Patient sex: F
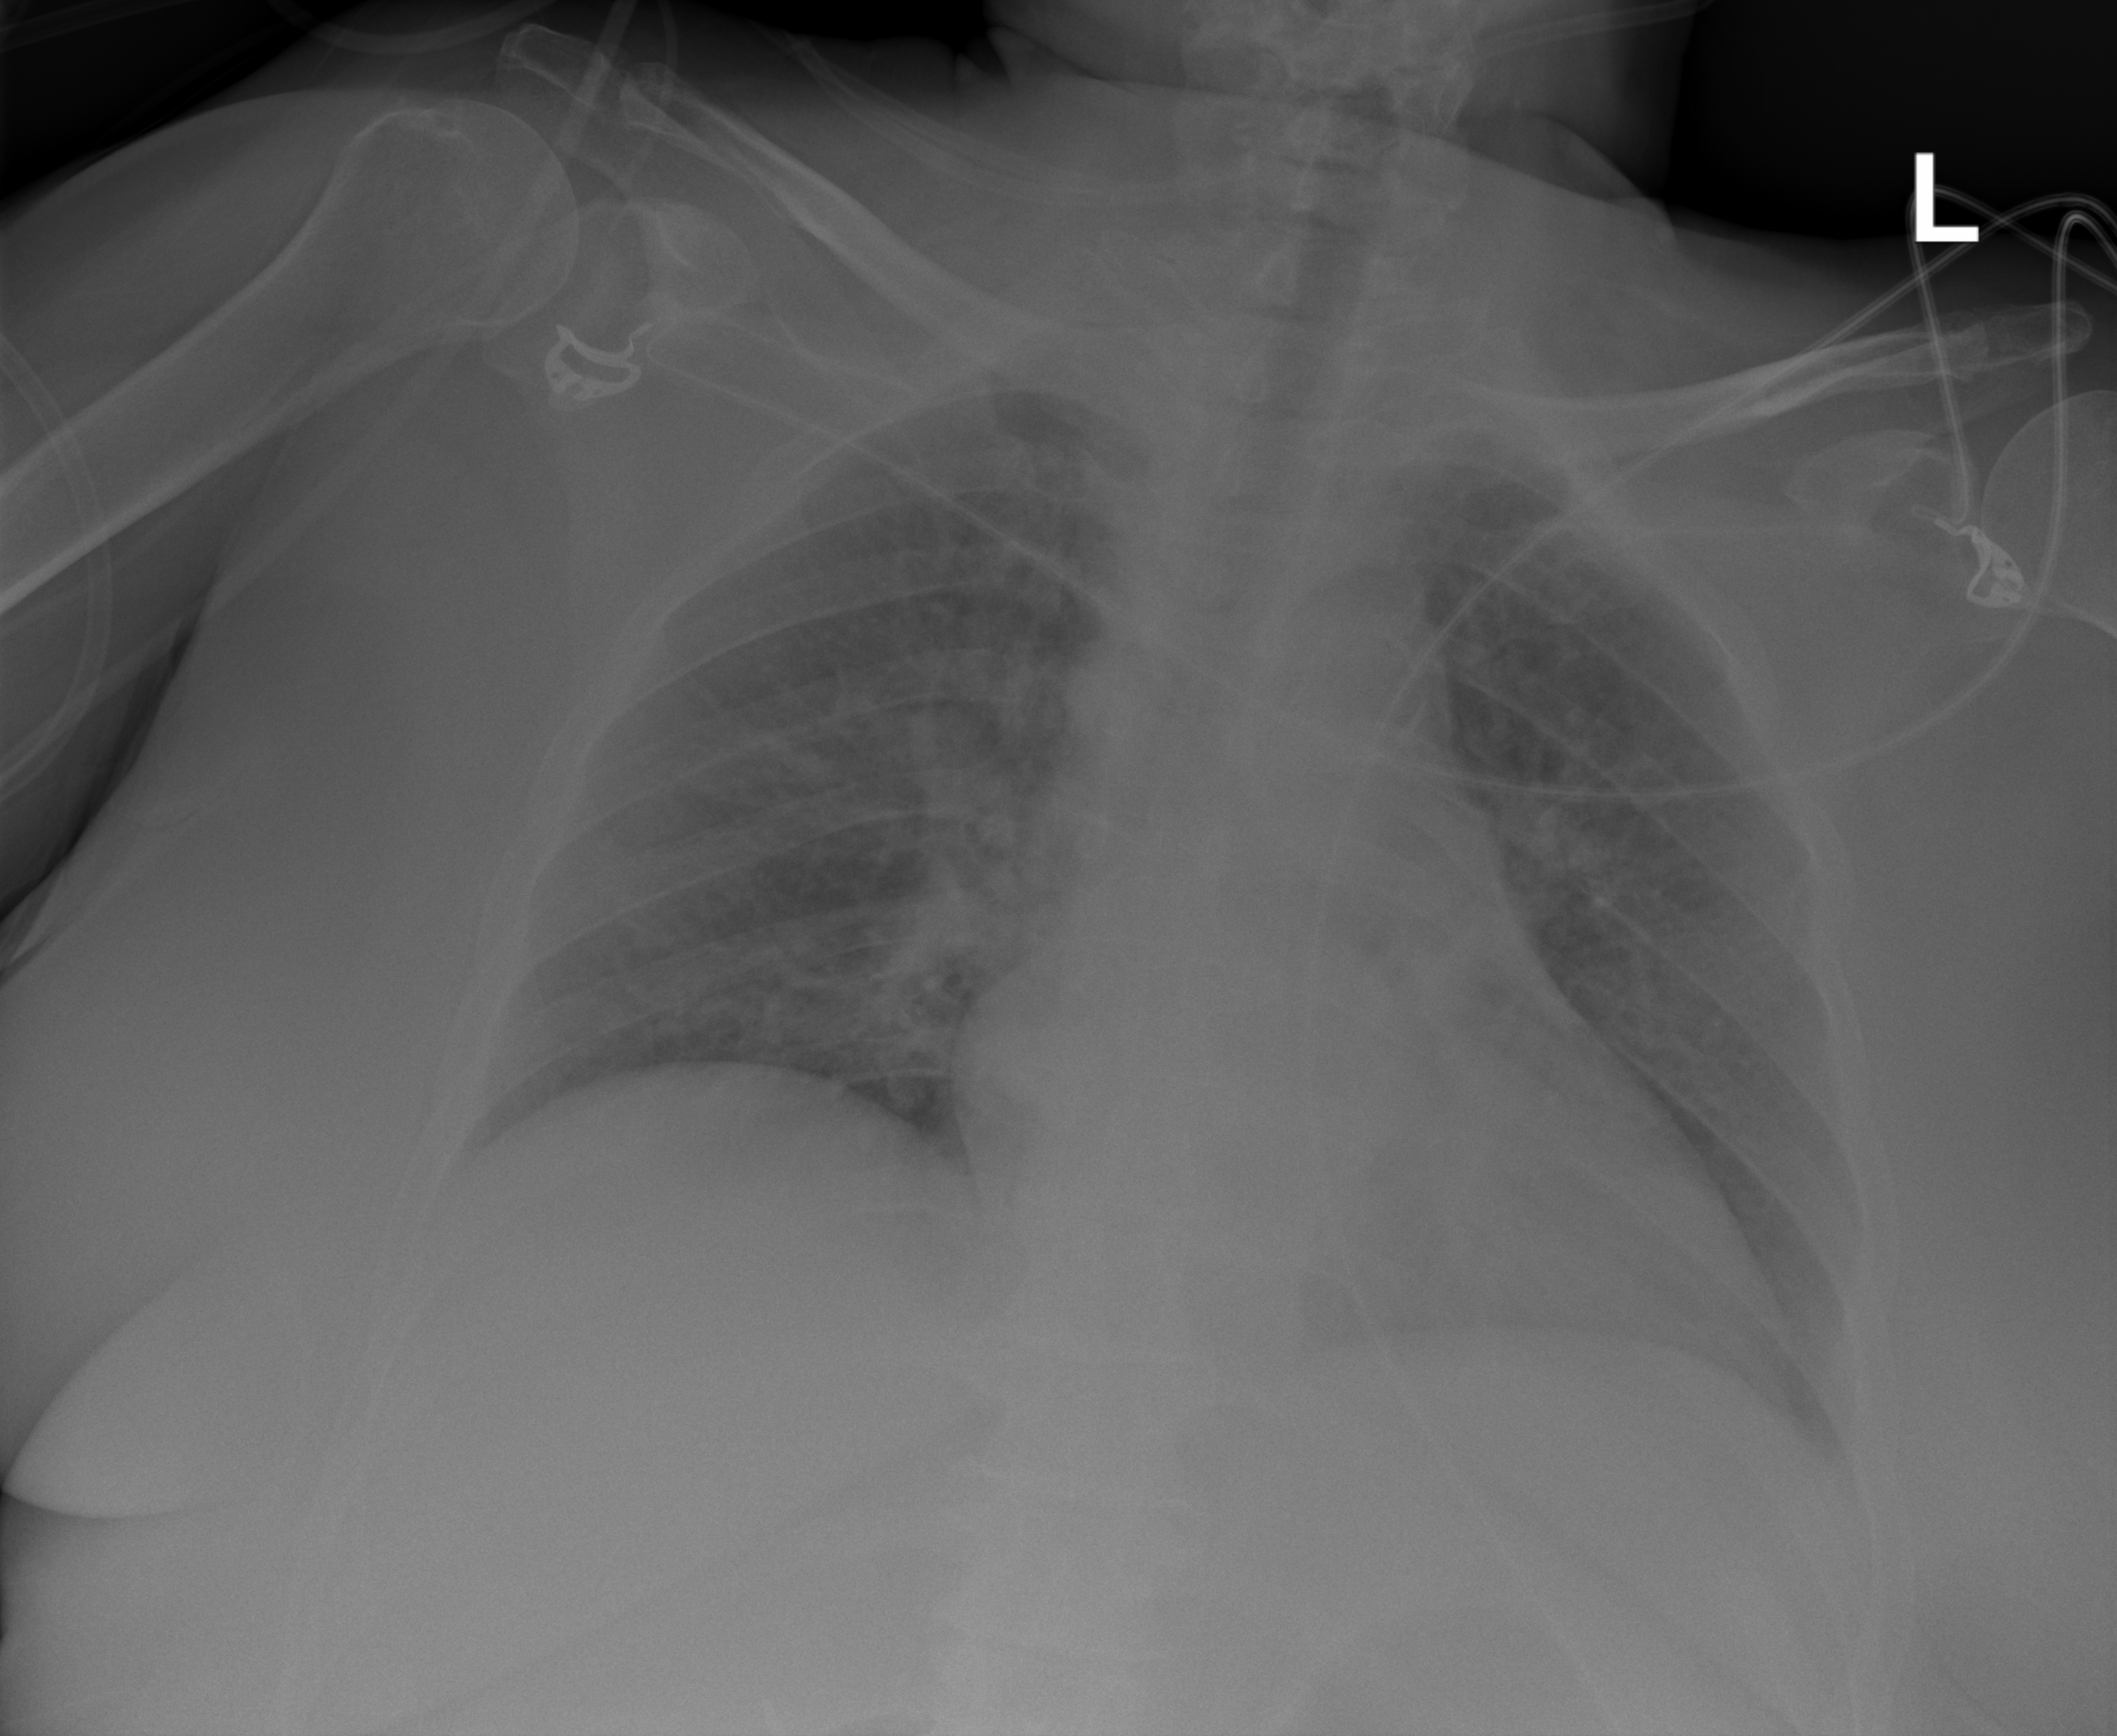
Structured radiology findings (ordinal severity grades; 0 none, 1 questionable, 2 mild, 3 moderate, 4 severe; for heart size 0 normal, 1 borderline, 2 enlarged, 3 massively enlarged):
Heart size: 1
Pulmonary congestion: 0
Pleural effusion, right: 0
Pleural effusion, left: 0
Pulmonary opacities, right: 2
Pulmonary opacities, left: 0
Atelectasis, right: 2
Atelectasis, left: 0